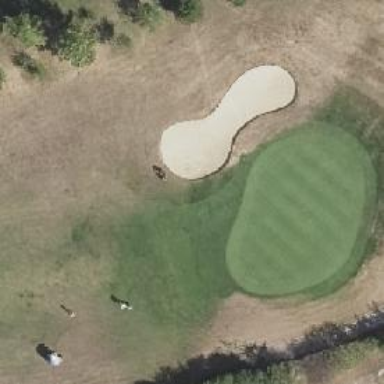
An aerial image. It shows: Golf green.